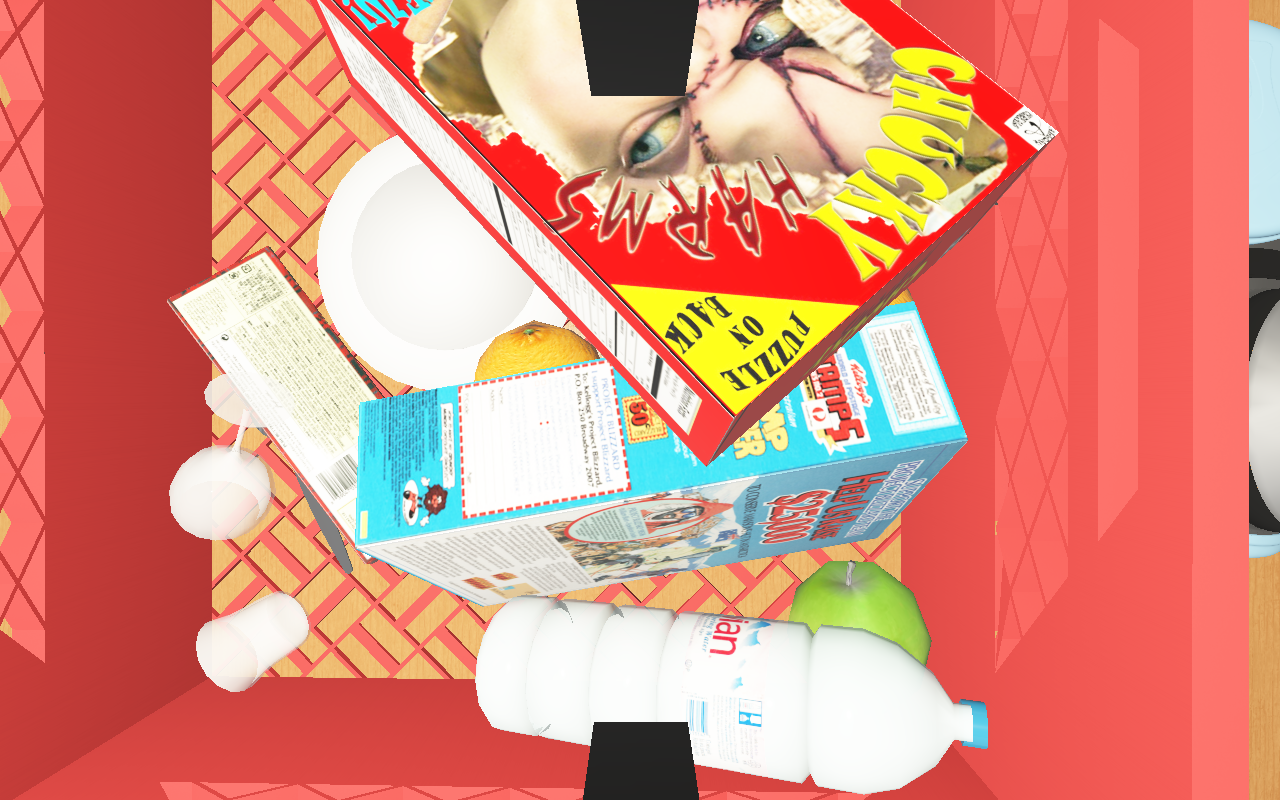
Objects in the scene:
carafe
apple
apple
orange
glass
jam jar
cereal box
cereal box